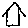
Label: house